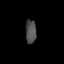
Tissue: skin
Cell type: T cells
Senescence score: 0.2218
Nuclear area (px): 244
Mean DAPI intensity: 78.77